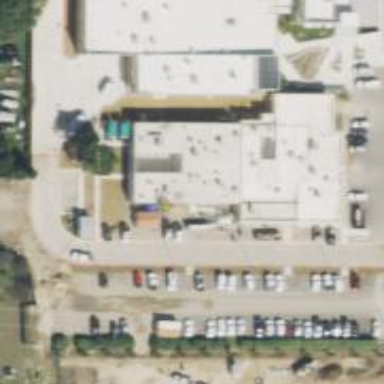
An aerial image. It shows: Public building.